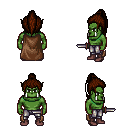
a pixel art fantasy rpg character, male body template, orc, green skin, brown cape, metal pants, brown long topknot hairstyle, maroon shoes, dagger, four views (front, back, left, right), 2x2 character sprite sheet, small pixel art, hard edges, no anti-aliasing